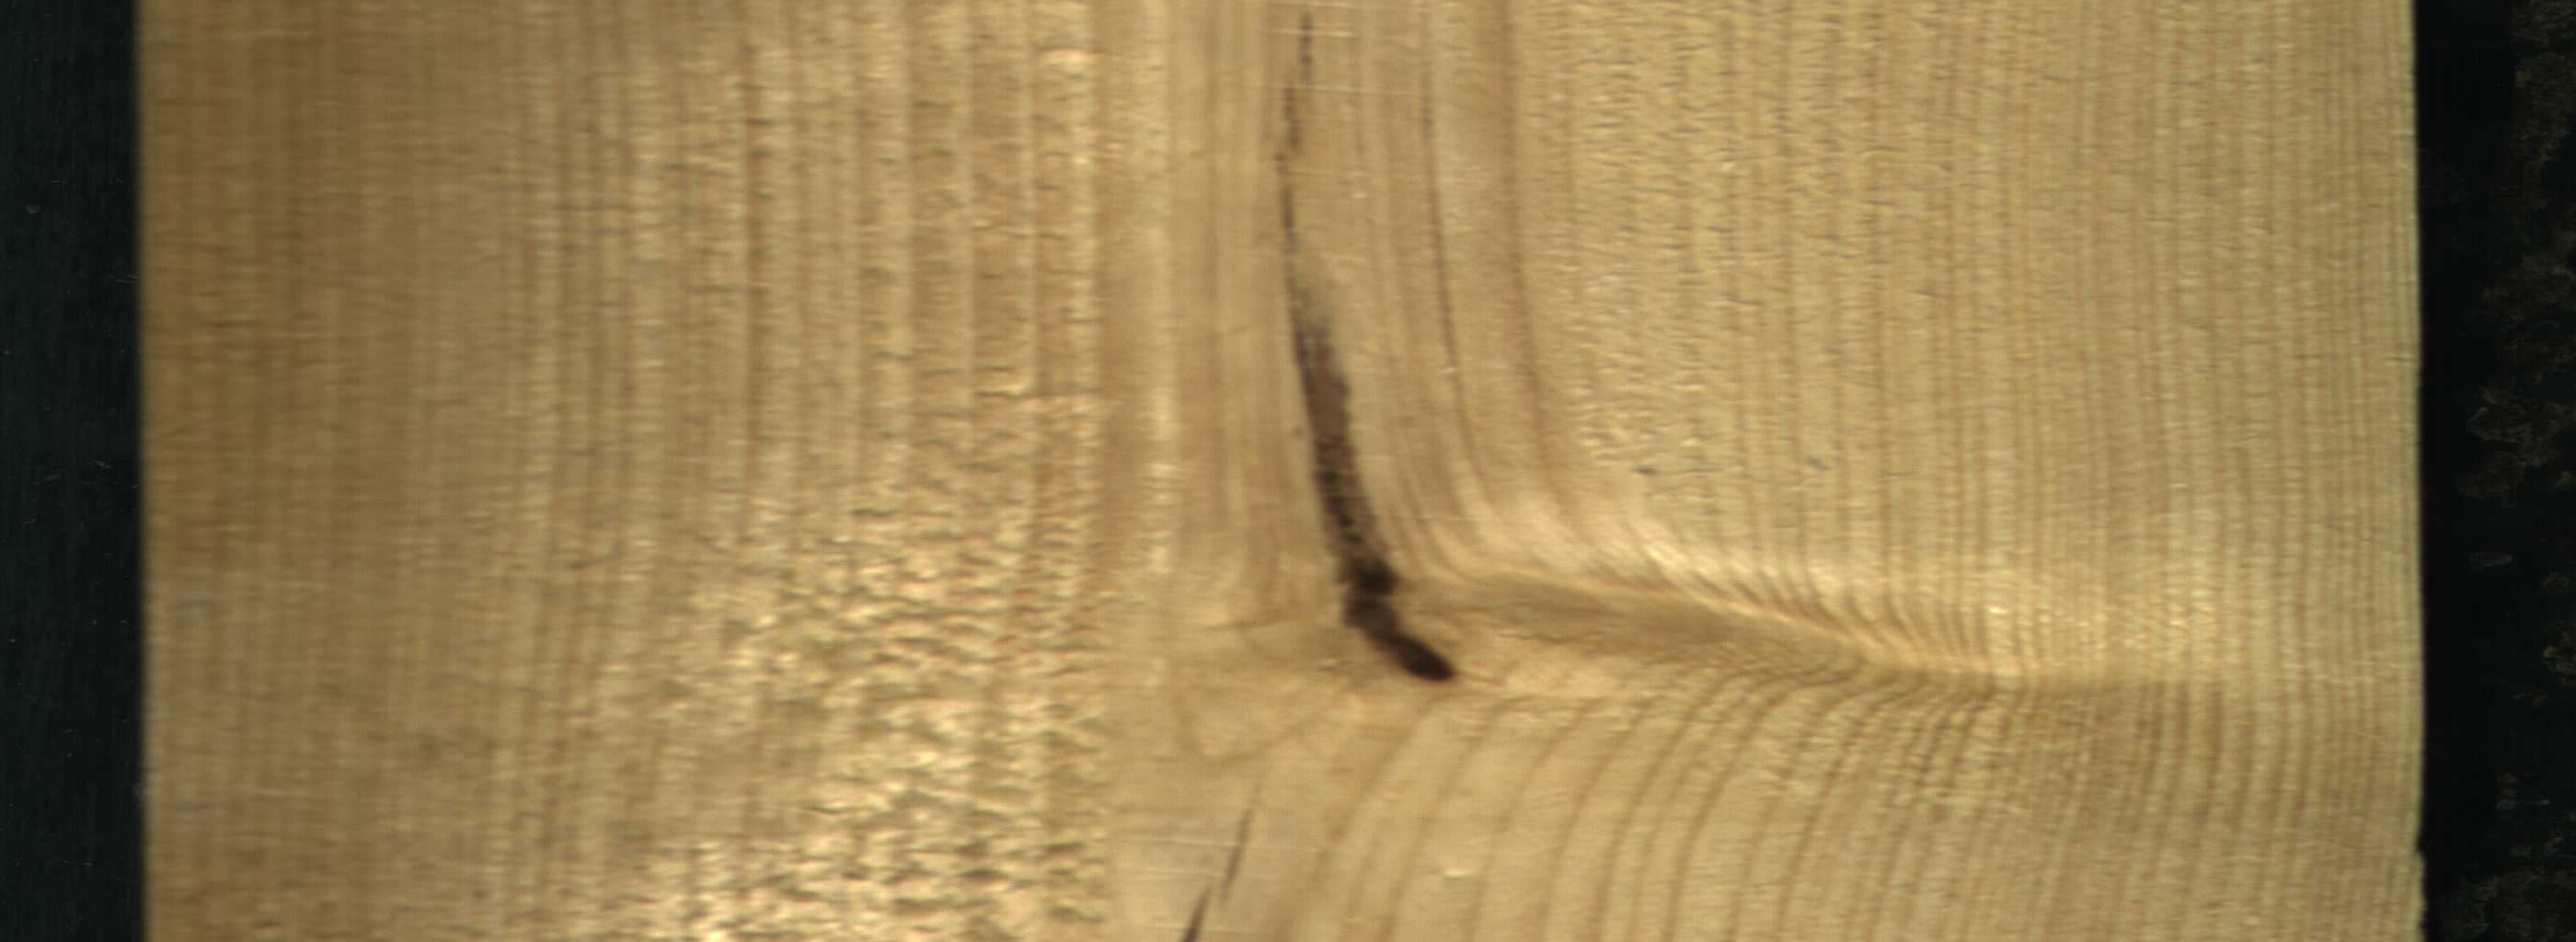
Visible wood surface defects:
Marrow
Crack
Crack
Live_Knot